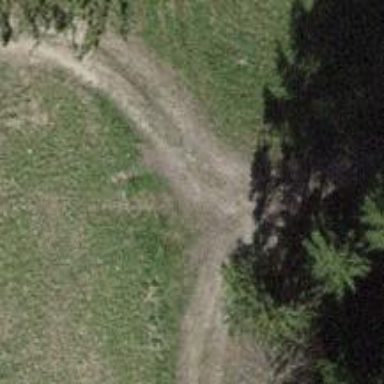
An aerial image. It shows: Track with very rough surface.